Aerial crown-view tile of a tropical tree (Barro Colorado Island, Panama), acquired 20241014:
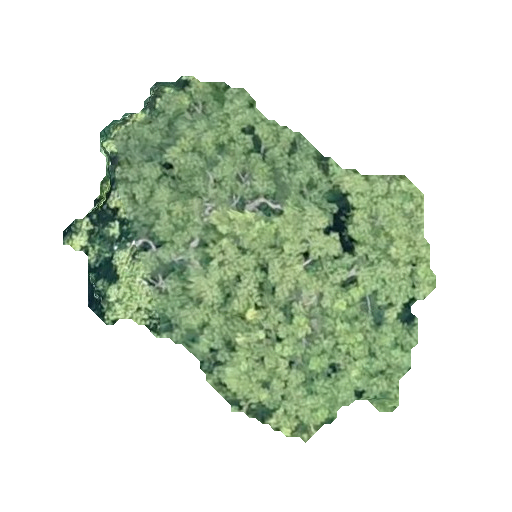
Species: Ceiba pentandra
GBIF accepted scientific name: Ceiba pentandra
Crown area: 130.886 m²